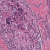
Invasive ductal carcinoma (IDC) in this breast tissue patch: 1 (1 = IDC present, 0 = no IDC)